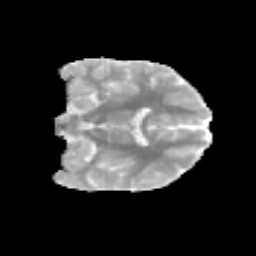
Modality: MD
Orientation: coronal
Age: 11
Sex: male
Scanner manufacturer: siemens
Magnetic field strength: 3 T
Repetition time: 3.8 s
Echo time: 0.07 s